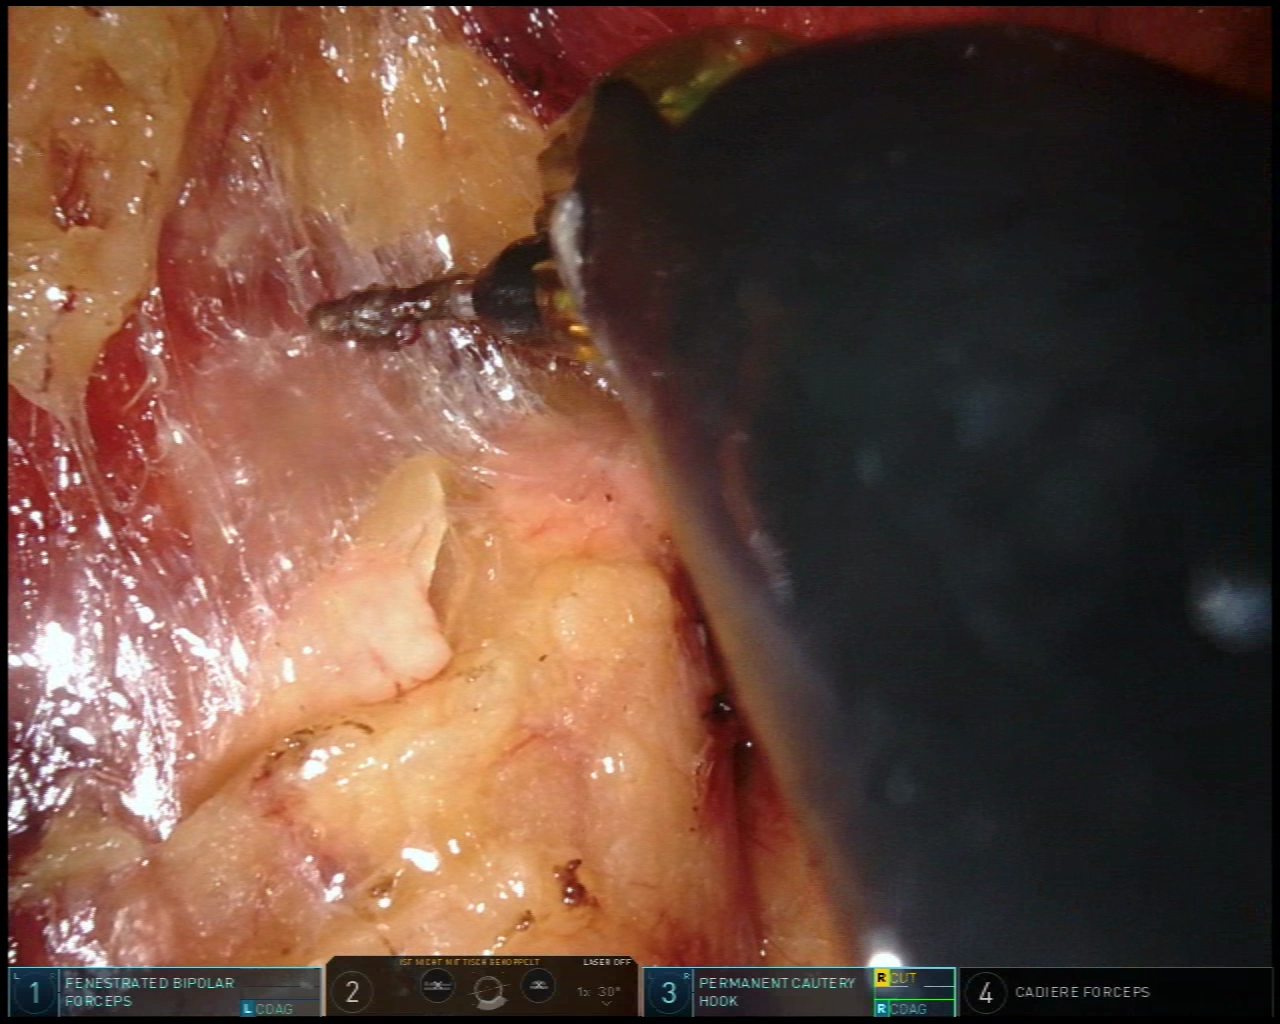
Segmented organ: pancreas
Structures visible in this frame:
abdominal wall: no
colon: no
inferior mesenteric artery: no
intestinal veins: no
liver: no
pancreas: yes
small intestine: no
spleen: no
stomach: no
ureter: no
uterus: no
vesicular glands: no